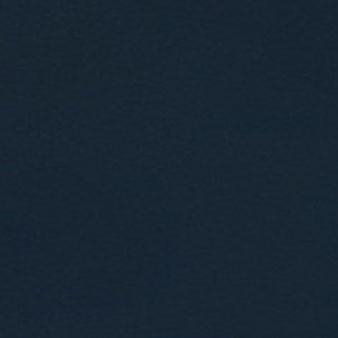
Label: other